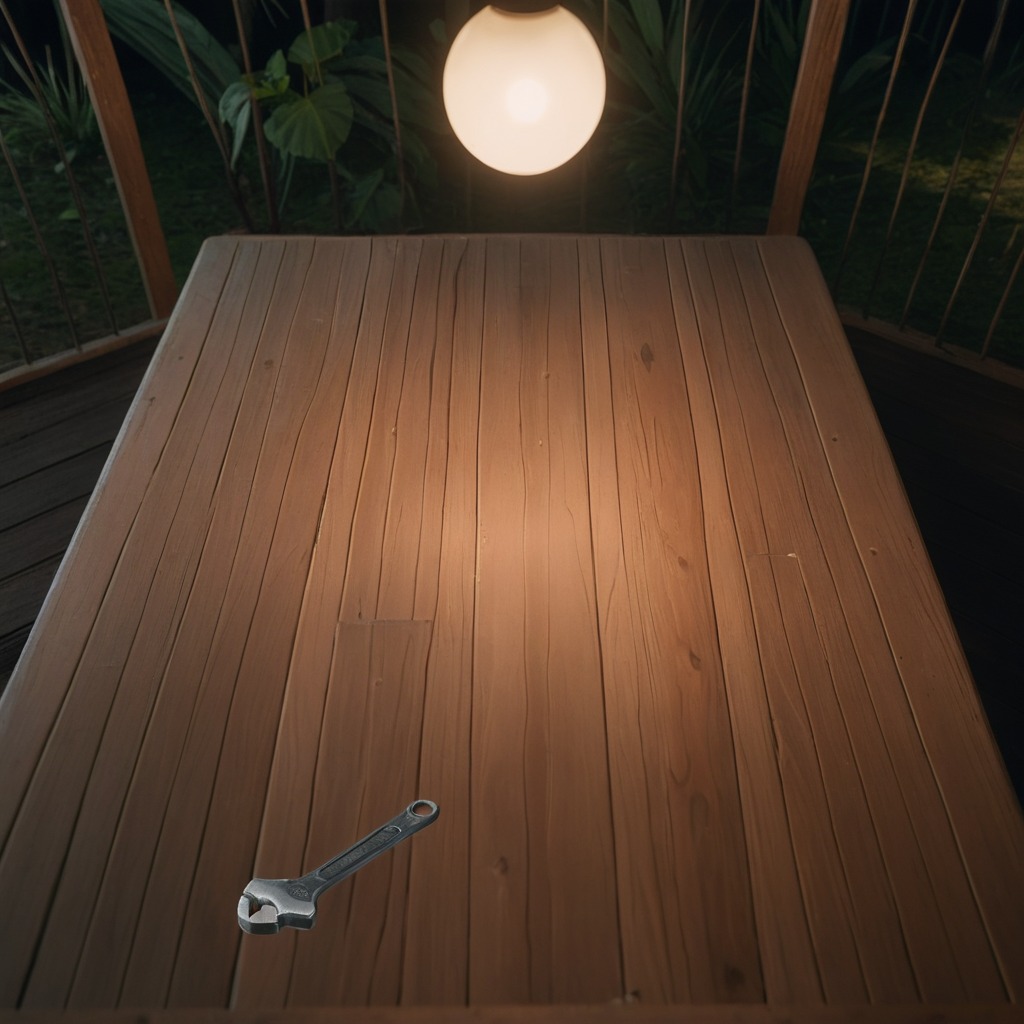
An wrench is lying on a wooden table inside a jungle field workshop tent at night.